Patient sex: M
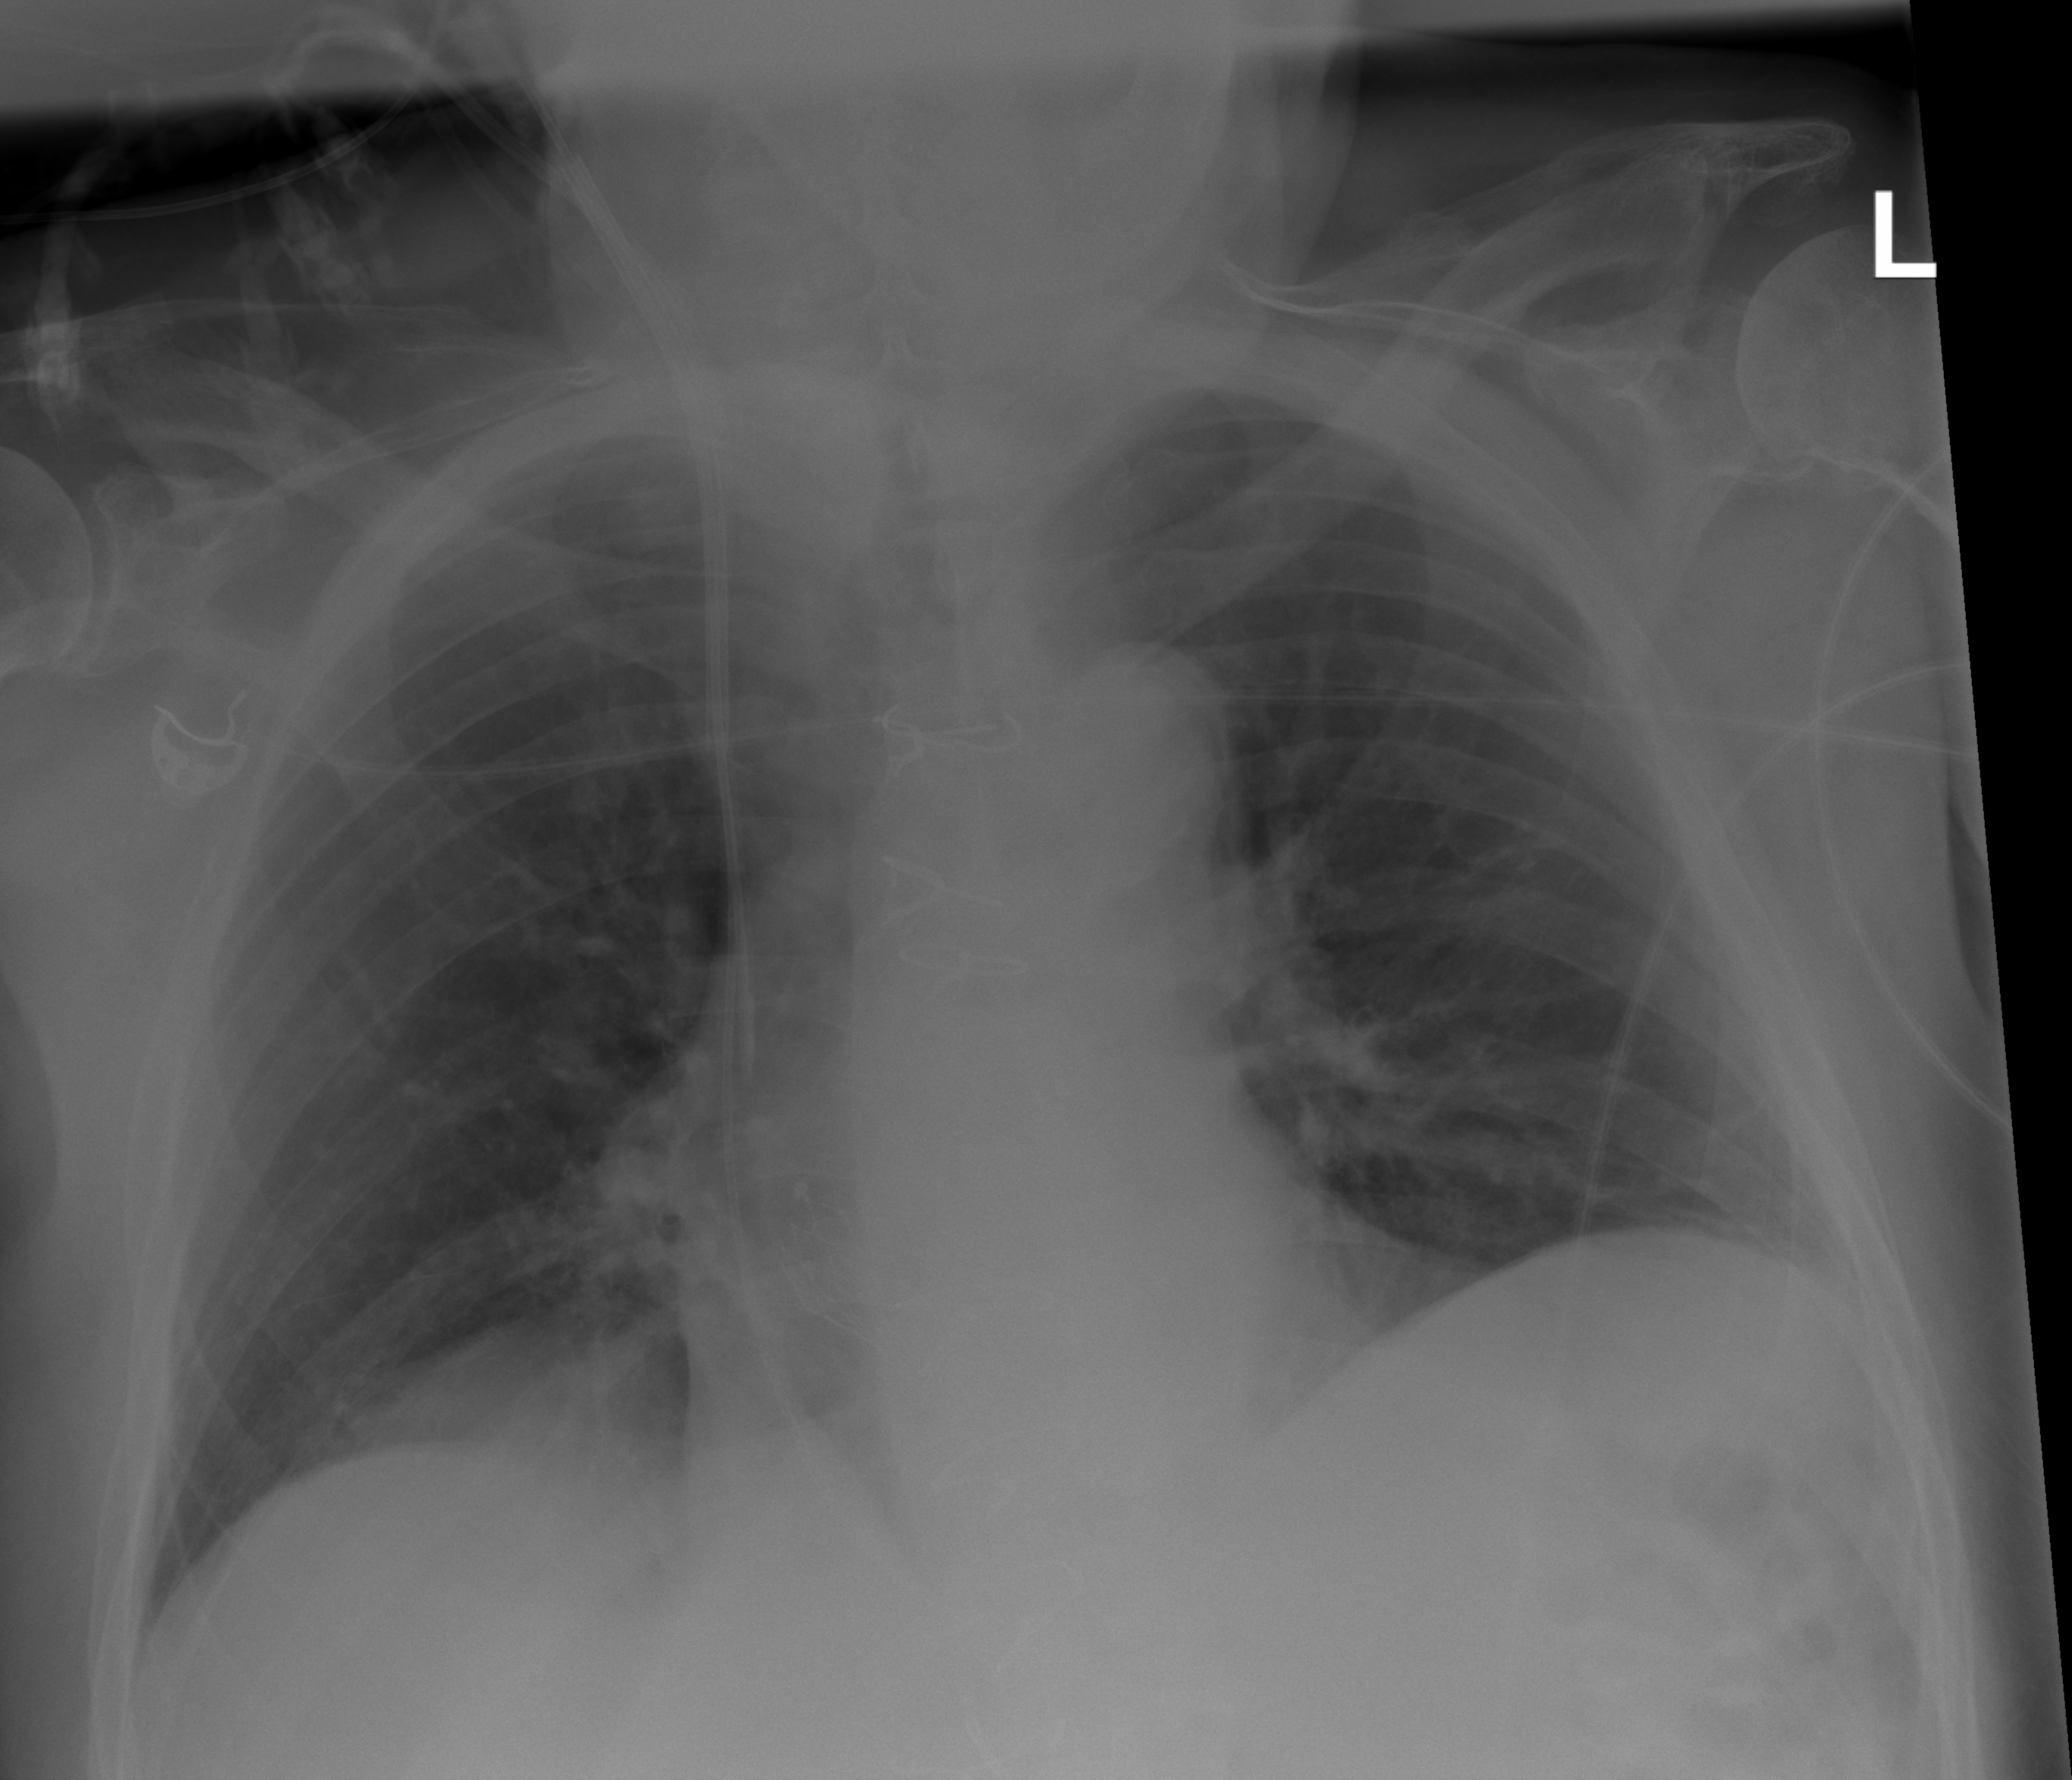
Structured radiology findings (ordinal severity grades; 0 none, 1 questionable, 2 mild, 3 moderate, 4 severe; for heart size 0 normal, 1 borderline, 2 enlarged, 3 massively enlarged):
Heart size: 1
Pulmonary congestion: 0
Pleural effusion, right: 0
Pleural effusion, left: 0
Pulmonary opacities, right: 0
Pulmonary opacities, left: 0
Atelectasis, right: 2
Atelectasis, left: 2